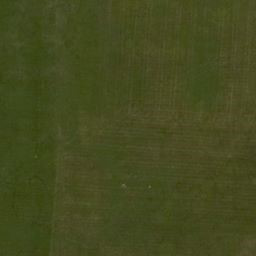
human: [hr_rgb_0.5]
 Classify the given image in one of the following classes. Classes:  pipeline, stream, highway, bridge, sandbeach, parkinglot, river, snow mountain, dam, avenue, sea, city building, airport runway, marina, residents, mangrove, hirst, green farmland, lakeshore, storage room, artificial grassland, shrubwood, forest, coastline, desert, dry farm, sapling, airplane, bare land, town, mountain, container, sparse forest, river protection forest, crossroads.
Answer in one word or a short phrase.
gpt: artificial grassland